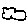
Label: cloud